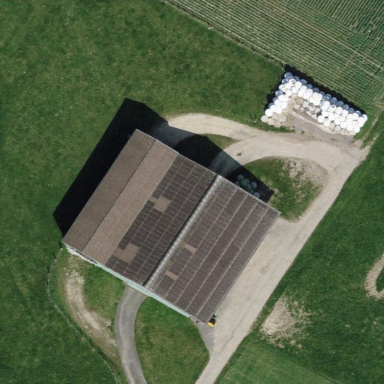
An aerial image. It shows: Farmyard area.